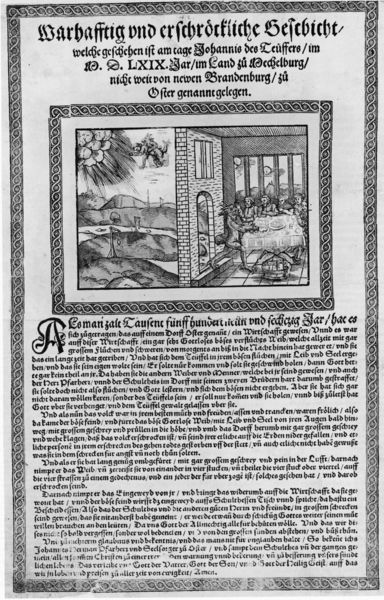
Titel: Warhafftig vnd erschröckliche Geschicht
Künstler: Johannes Herman
Standort: Zürich.
Institution: Wickiana
Schlagwörter: berg, himmel, mann, weiß, wolken, fluss, landschaft, menschen, sitzen, fenster, licht, männer, raum, schwarz, säulen, tisch, tür, zeichen, zeichnung, zimmer, gebäude, haus, tier, wolke, muster, wand, architektur, geschichte, mensch, rahmen, teller, bild, innenraum, tischdecke, tischtuch, hügel, wind, sonne, land, innen, umrandung, engel, schrift, papier, rahmung, perspektive, berge, mauer, ziegel, grafik, tag, rundbogen, sturm, wetter, essen, tafel, draussen, deutsch, regen, wände, außen, buch, strahlen, kran, druck, schwarz-weiss, stich, seite, fliesen, illustration, text, zeitung, bericht, initiale, speisen, buchseite, gotisch, teufel, märchen, erscheinung, absätze, gemeinsam, fraktur, satan, luzifer, druch, und, ziegelmauer, einblattdruck, säulem, gast, galgen, zusammen, gedichte, schrifft, geschicht, zeigelwand, demon, moritat, drock, bei tisch, teufer, süttalin, wahrhaftig und erschröckliche geschicht, wahrhafftig, erschreckliche, gemeinsamm